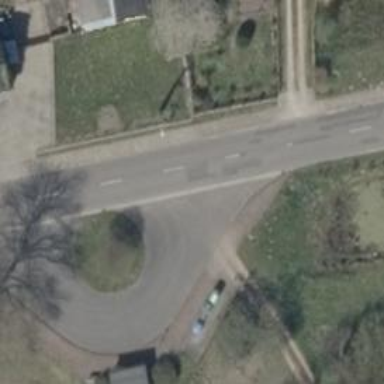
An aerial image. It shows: Driveway.